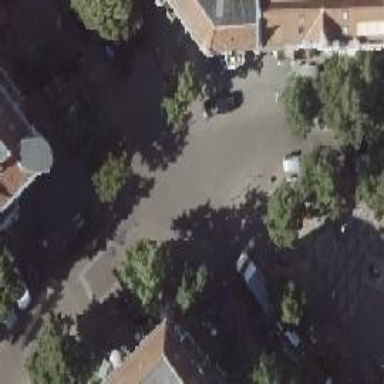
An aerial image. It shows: Street-side parking area on living street.